Field crop: tomato
Growth stage: 1
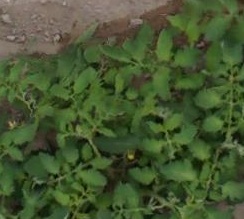
Species: tomato